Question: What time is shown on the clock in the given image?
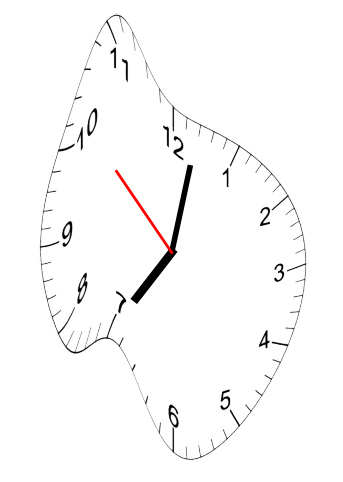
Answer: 07:01:52